Current action and preconditions to check: path_clear

Your task: For each precondition in the list above, predict whether it will hold at this action.

Consider the current scene as observed from the mobile robot's camera, and analyze the predicted future states of all dynamic agents (e.g., people, animals, vehicles, or any moving entities) within the NEXT SECOND.

IMPORTANT: Only answer "very likely" if you are absolutely certain—based on strong, clear evidence—that a dynamic agent will violate the precondition in the predicted future state. Do NOT answer "very likely" for unlikely, ambiguous, or low-probability risks.

Ask yourself for each precondition: Is there a high probability, with clear and convincing evidence, that the predicted future states of any dynamic agent will interfere with the predicted future state of the currently executing action within the NEXT SECOND, causing that precondition to fail?

Assess the risk level based on these predictions. Use "likely" or "very likely" if motions create a clear risk of interference.

Use "neutral" or "improbable" if agents are nearby but their predicted paths are clearly diverging or non-conflicting.

Failure Risk Categories: "very improbable", "improbable", "neutral", "likely", "very likely"

Answer Format: Output ONLY the probability_of_failure value from these categories: "very improbable", "improbable", "neutral", "likely", "very likely"

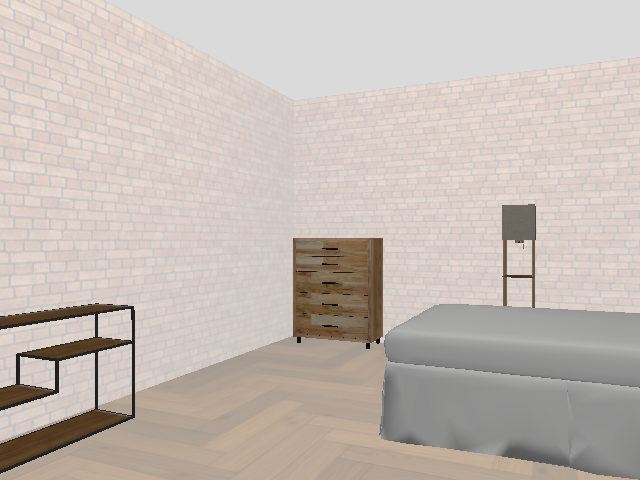

Answer: very improbable